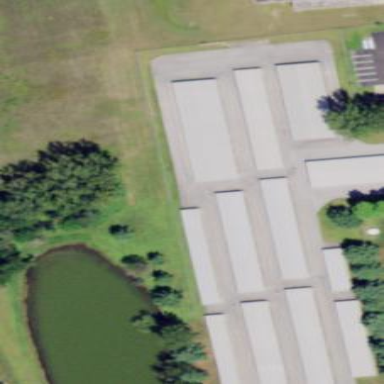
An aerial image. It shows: Storage rental shop.